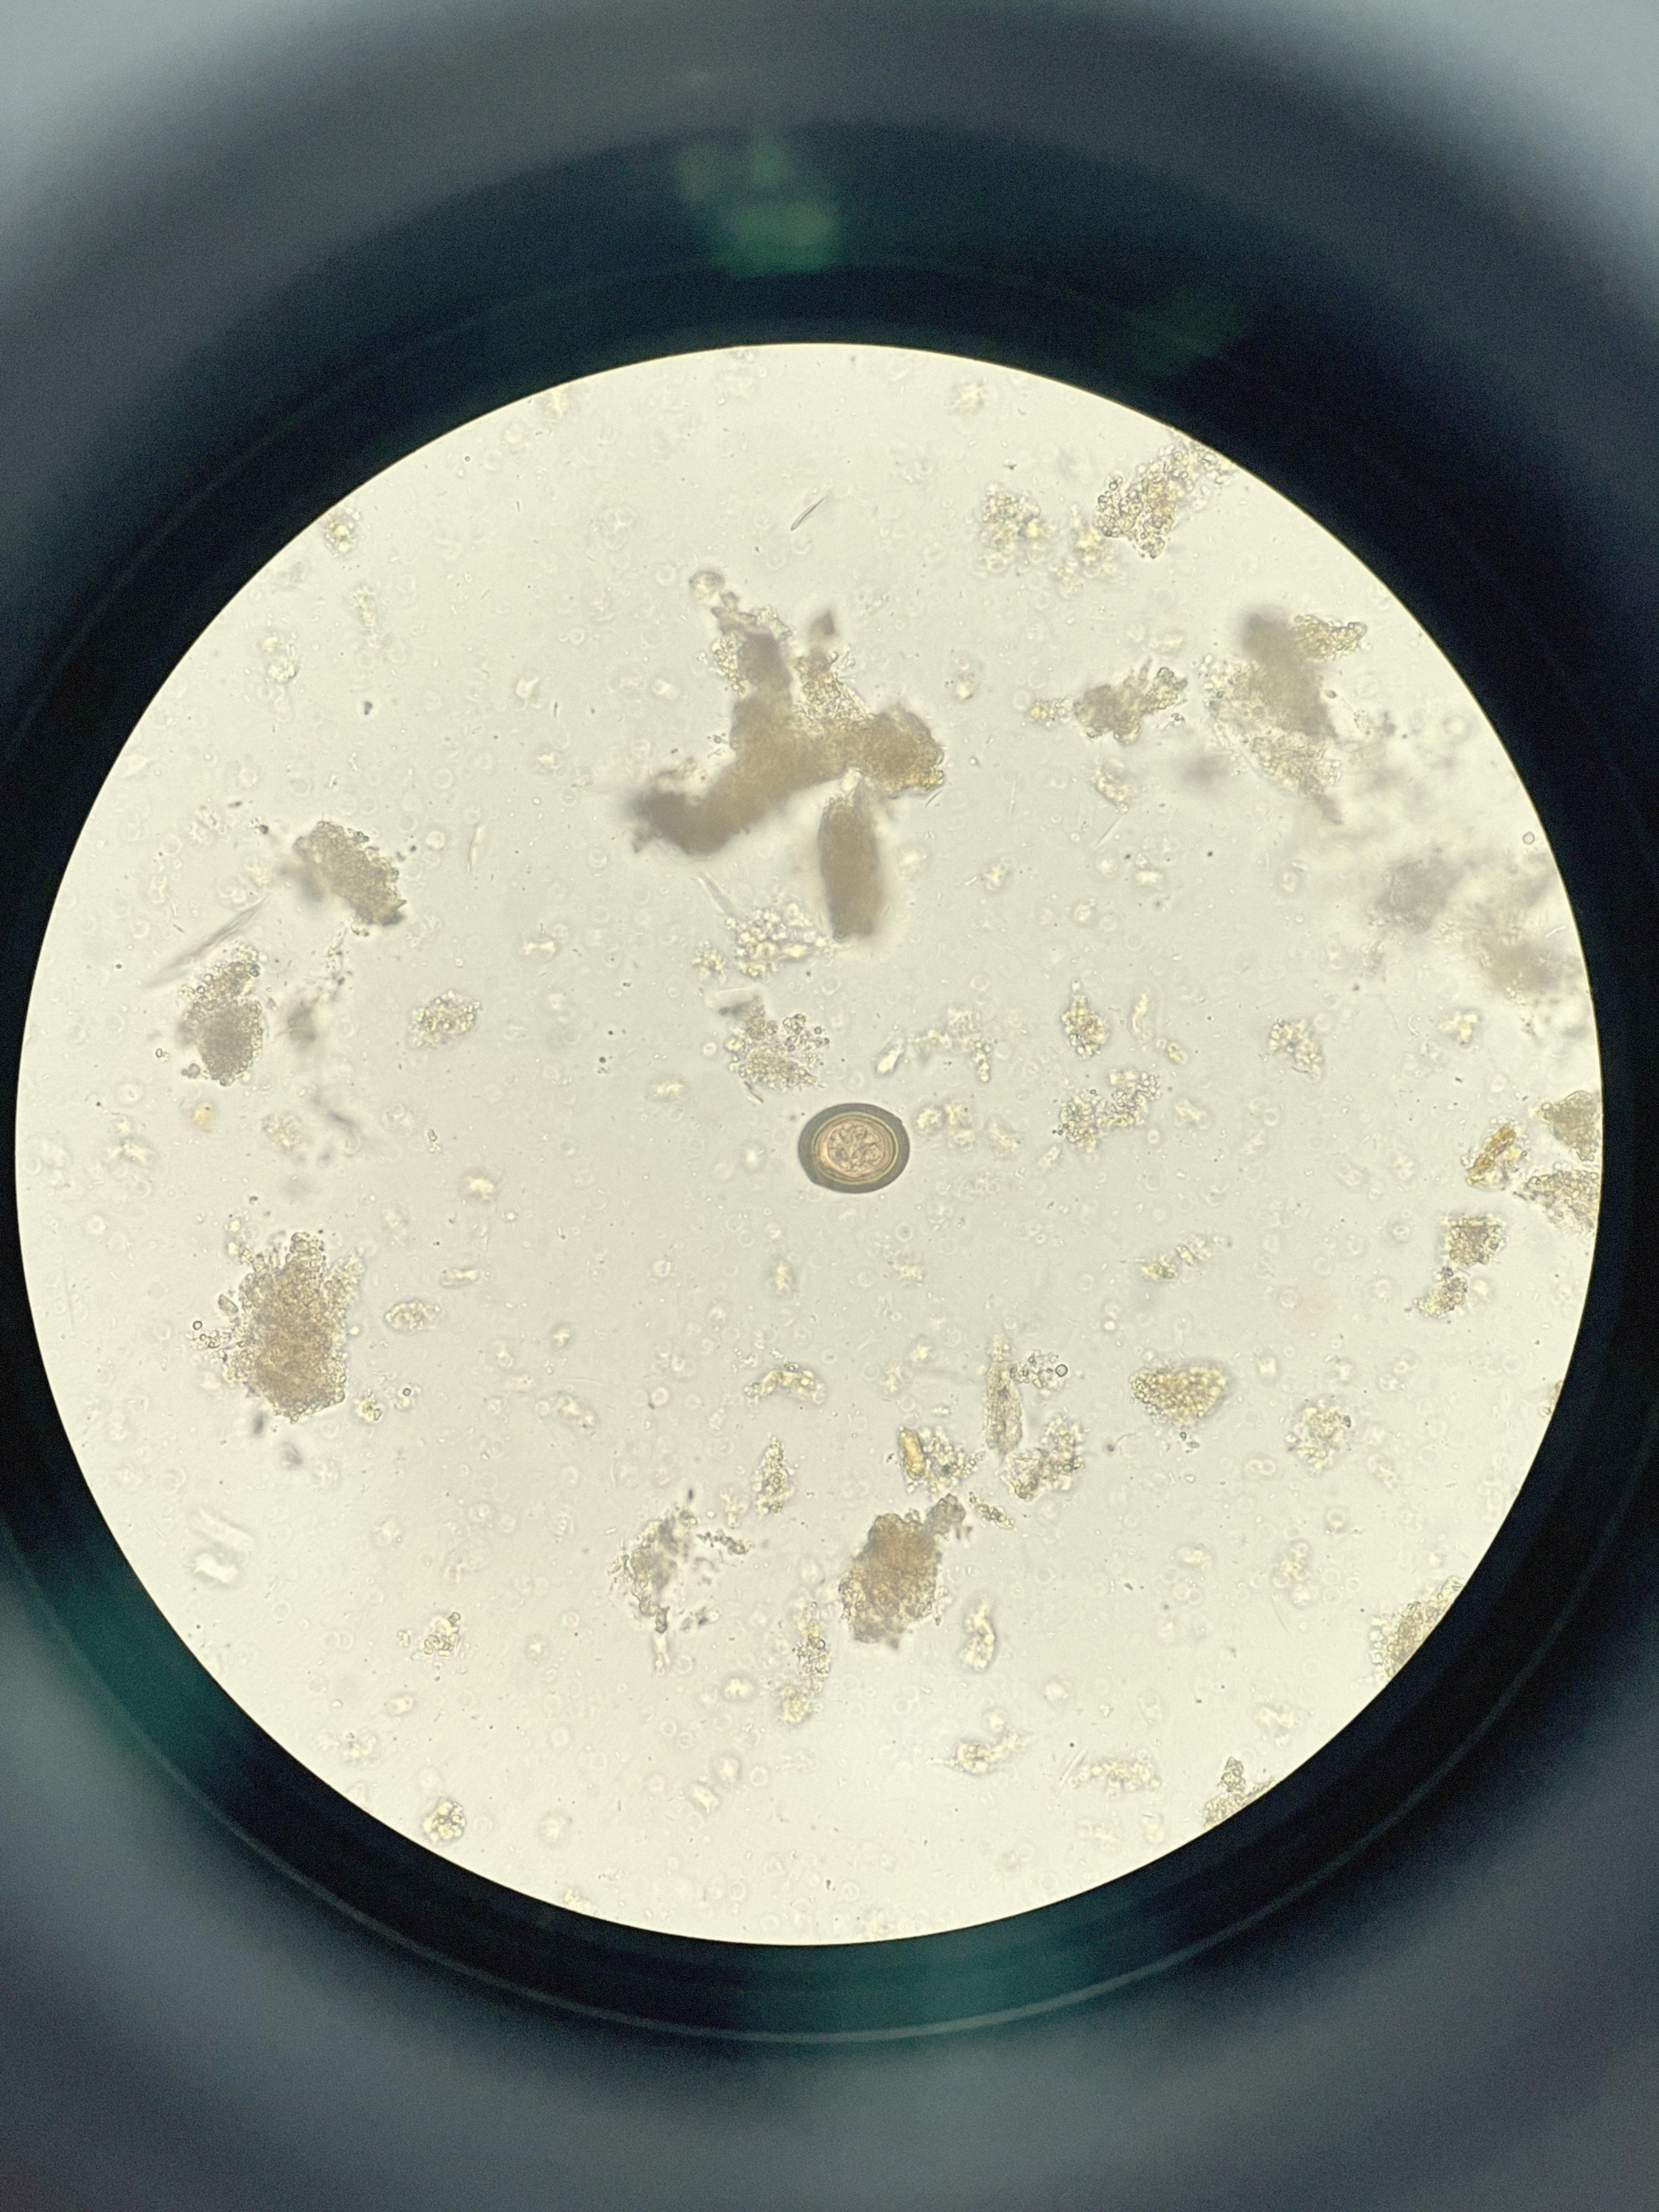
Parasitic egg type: Taenia spp. egg